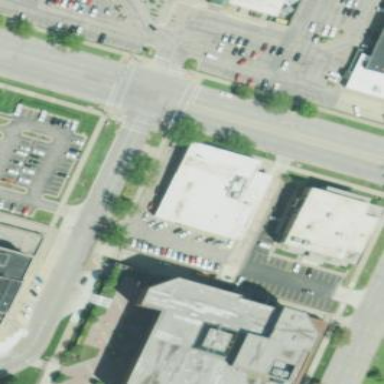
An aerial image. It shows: Office building.